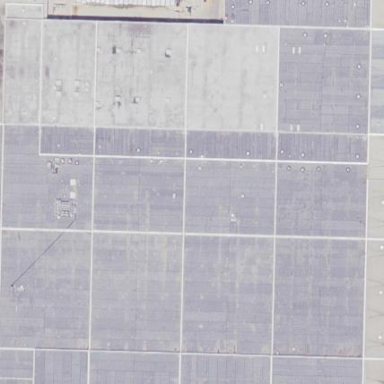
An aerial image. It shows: Warehouse building.